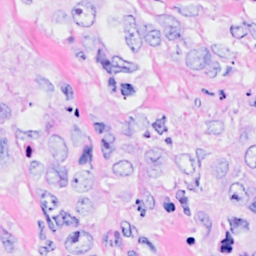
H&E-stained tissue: Breast